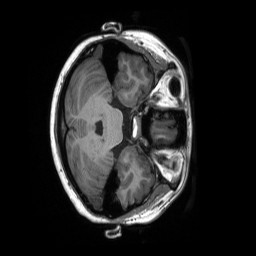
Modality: T1w
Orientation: axial
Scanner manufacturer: siemens
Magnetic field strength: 3 T
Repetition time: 2.3 s
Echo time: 0.00232 s